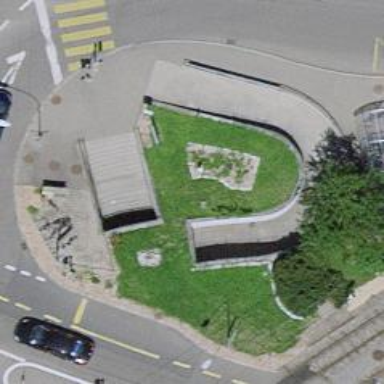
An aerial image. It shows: Concrete footway leading through tunnel.